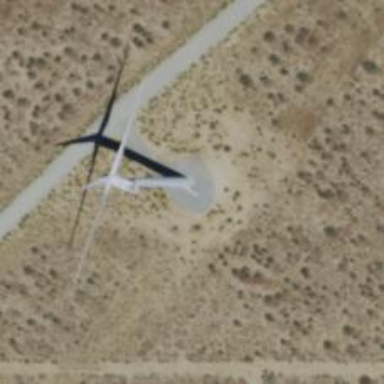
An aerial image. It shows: Wind generator powered by Vestas horizontal axis wind turbine.